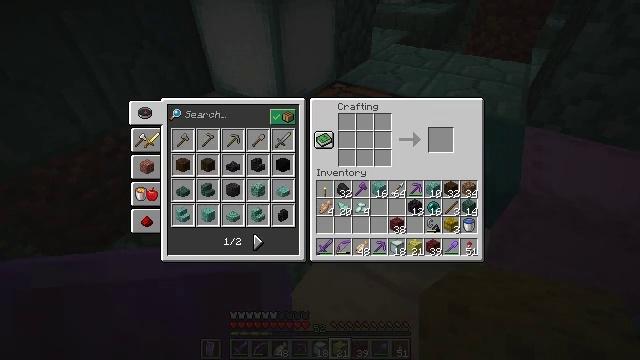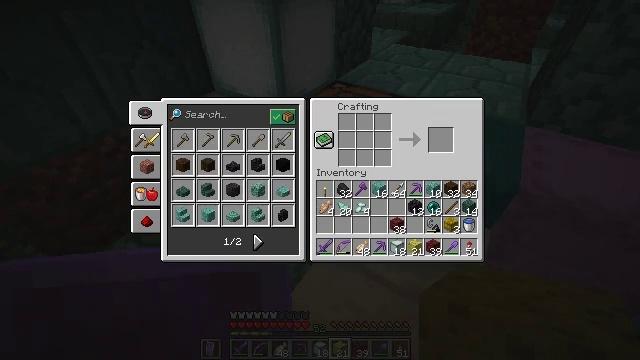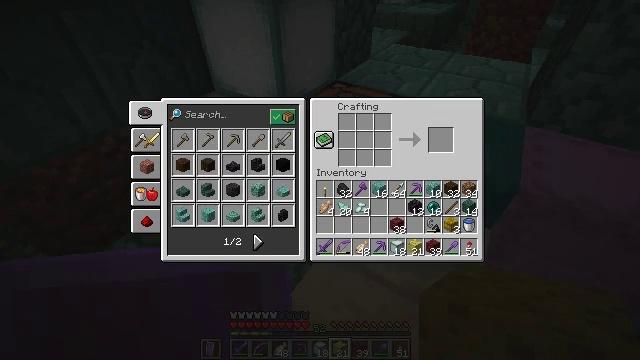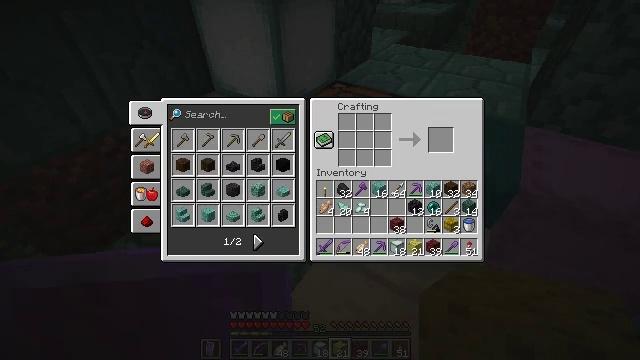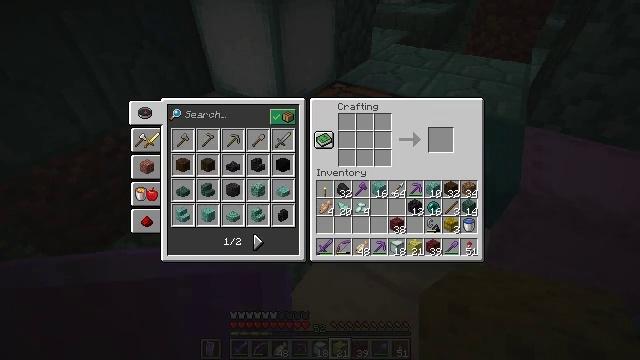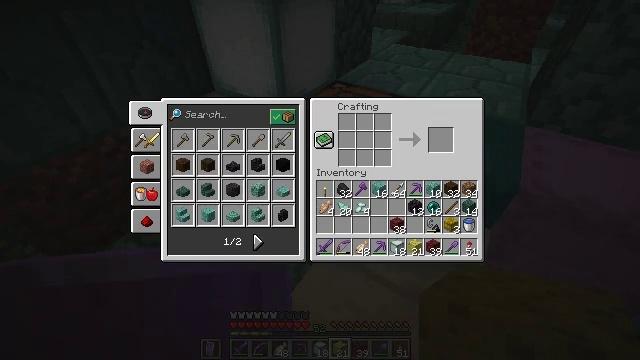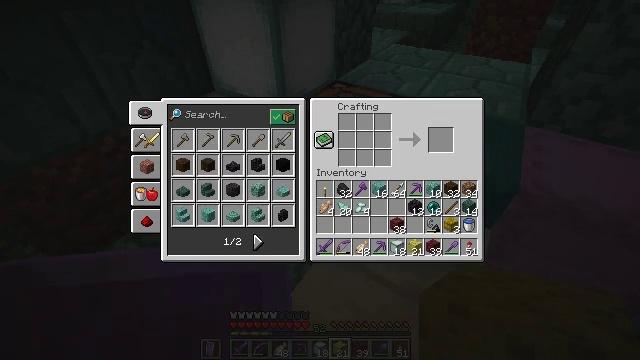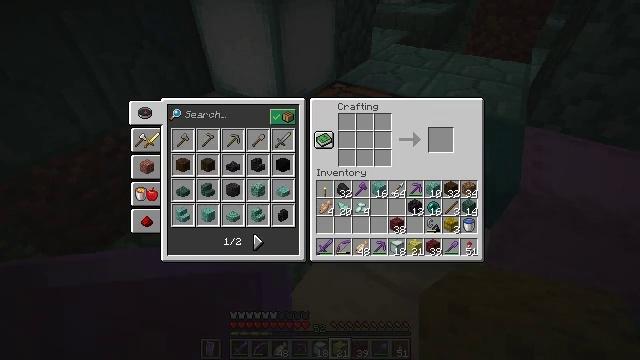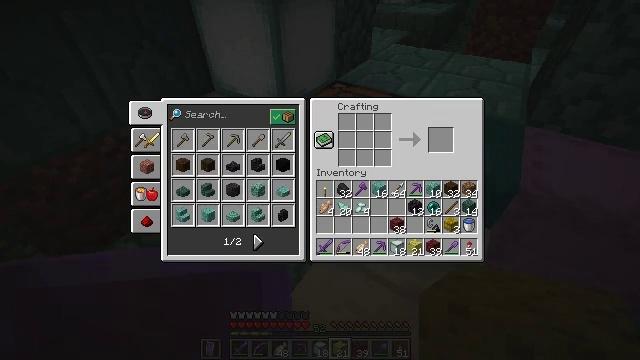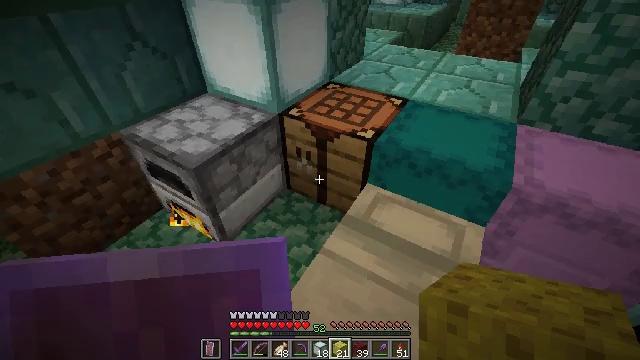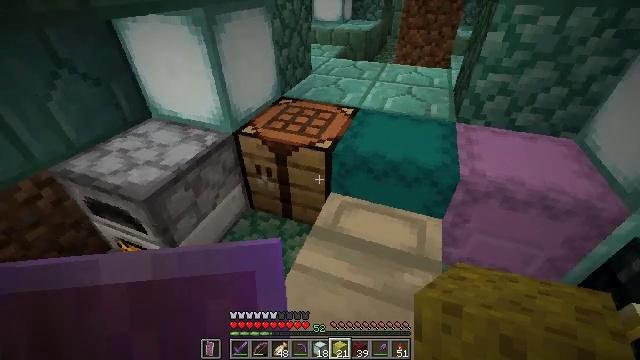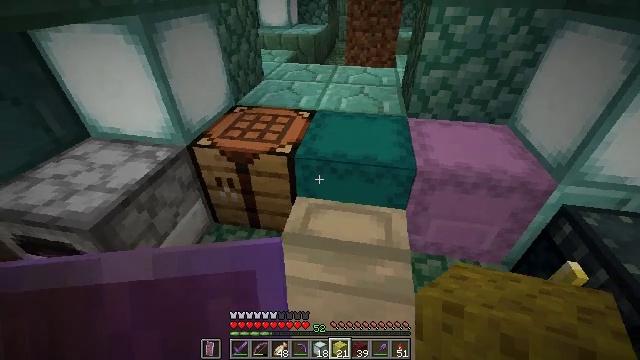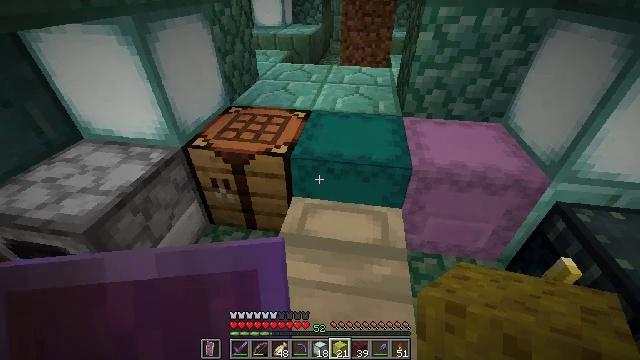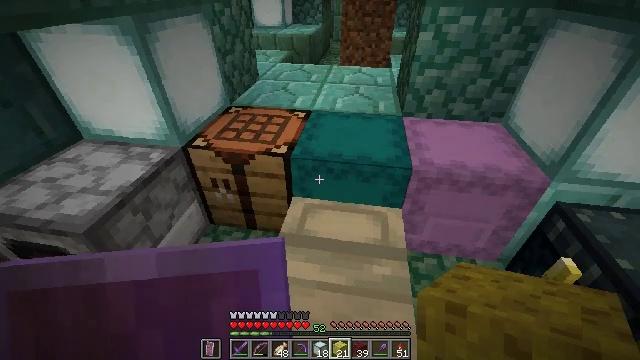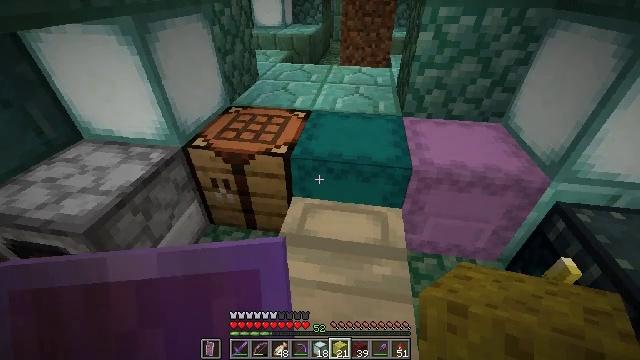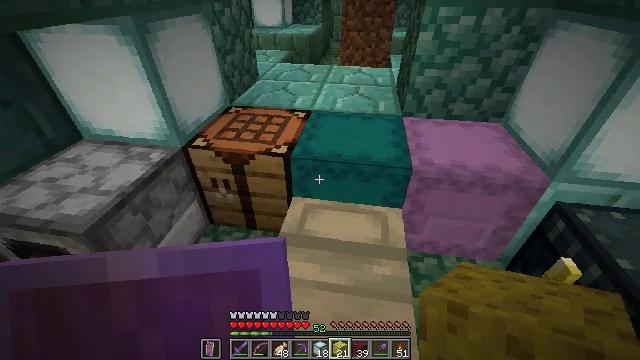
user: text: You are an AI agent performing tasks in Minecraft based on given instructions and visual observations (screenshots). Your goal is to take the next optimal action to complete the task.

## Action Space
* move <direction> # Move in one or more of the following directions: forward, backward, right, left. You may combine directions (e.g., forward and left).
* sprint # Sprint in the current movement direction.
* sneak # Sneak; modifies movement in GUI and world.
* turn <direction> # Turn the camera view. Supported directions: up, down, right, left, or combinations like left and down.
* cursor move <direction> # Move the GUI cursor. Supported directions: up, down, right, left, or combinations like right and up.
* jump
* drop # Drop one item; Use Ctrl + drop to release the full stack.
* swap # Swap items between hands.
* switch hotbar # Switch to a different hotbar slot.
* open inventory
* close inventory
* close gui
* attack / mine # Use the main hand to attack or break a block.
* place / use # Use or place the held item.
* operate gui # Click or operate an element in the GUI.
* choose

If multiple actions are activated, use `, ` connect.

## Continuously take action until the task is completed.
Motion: motion action
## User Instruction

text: craft item sponge
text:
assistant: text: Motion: no_op
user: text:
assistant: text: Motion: no_op
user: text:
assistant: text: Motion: no_op
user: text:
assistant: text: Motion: no_op
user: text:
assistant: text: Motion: no_op
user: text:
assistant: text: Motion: no_op
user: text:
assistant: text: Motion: no_op
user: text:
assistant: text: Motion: no_op
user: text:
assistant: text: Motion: turn right
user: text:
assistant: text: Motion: turn right and up
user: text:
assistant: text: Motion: turn right
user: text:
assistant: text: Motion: turn right
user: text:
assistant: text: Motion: no_op
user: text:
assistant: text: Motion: no_op
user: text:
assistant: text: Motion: no_op
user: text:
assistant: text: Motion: no_op
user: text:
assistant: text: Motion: no_op
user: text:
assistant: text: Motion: no_op
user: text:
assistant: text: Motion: no_op
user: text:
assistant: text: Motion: no_op
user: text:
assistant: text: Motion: no_op
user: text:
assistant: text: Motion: no_op
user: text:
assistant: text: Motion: no_op
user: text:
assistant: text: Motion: turn left and down
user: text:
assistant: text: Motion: turn right and up
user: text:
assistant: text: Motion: no_op
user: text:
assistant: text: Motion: no_op
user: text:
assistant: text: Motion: no_op
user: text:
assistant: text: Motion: no_op
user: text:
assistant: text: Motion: no_op